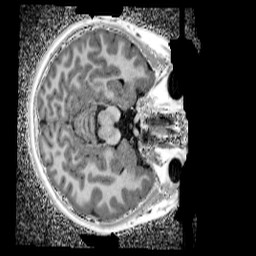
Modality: UNIT1_denoised
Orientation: axial
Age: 11
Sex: female
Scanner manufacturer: siemens
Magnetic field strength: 3 T
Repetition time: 4 s
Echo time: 0.00299 s